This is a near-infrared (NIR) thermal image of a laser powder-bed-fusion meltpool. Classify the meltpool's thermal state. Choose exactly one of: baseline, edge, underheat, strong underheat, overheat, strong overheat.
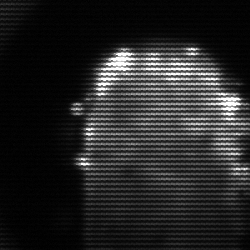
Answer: baseline